This continuous-wavelet-transform scalogram was computed from a bearing vibration snapshot. What is the most likely bearing condition (normal, inner_race, outer_race, ball)?
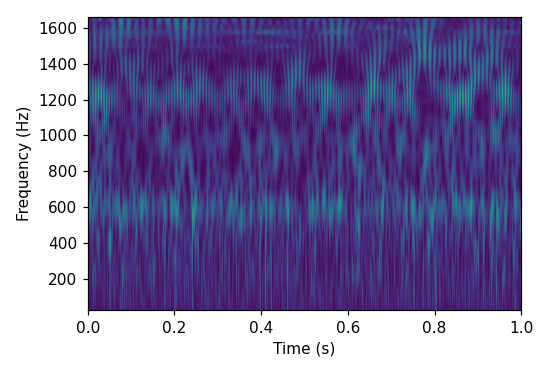
Answer: outer_race